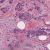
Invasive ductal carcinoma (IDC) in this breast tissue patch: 1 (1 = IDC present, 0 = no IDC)